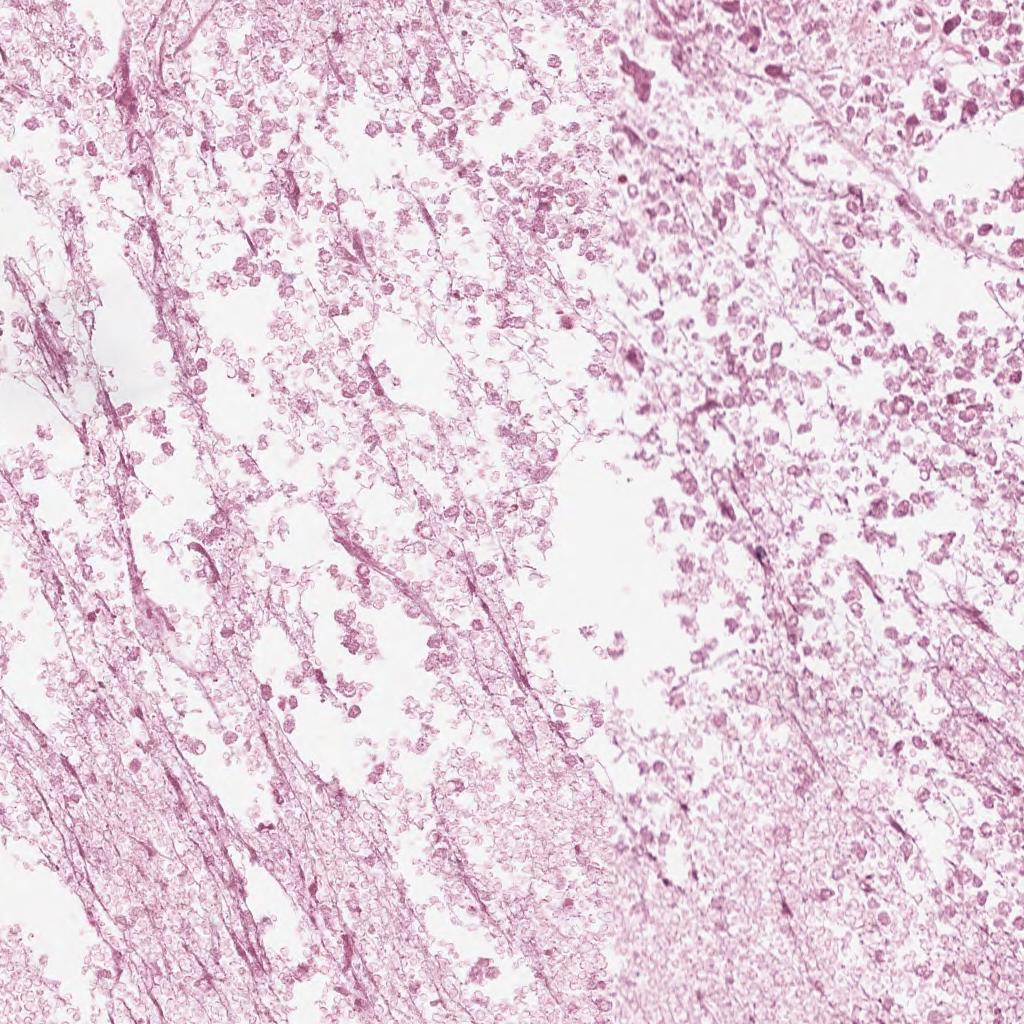
Label: Non-Viable-Tumor